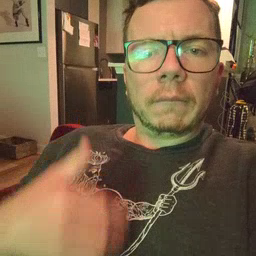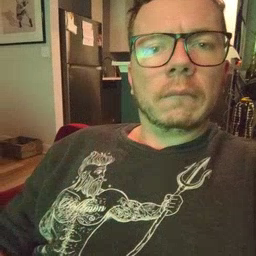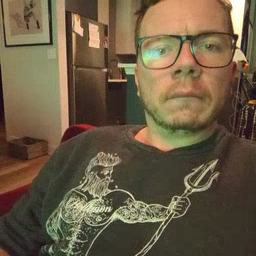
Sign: have